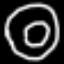
Label: donut